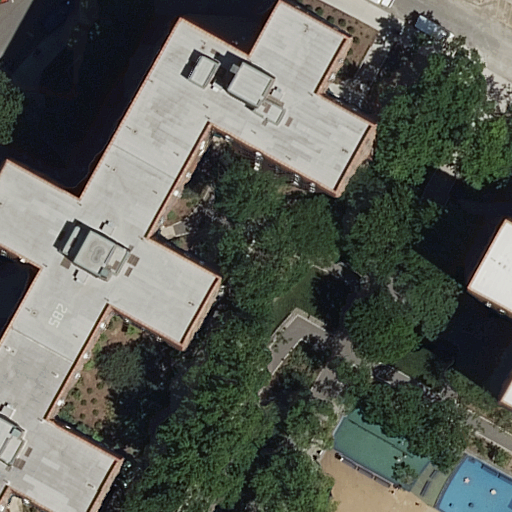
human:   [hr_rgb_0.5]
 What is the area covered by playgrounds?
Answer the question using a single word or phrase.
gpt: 173m2

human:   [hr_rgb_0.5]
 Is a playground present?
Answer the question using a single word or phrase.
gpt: yes

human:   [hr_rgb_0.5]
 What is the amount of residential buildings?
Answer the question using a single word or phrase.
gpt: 2

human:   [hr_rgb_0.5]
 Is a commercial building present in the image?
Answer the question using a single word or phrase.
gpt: no

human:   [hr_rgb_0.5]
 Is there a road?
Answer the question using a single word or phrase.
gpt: yes

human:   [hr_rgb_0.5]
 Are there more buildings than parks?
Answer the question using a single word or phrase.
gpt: yes

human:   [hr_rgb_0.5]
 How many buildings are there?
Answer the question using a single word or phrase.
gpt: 2

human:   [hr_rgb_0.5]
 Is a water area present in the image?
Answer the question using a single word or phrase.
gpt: no

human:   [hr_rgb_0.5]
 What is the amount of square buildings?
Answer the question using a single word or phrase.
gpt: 0

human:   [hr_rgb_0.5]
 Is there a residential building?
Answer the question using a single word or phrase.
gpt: yes

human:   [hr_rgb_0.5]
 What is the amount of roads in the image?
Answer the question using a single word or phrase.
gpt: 2

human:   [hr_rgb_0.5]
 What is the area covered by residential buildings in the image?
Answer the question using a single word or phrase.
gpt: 2153m2

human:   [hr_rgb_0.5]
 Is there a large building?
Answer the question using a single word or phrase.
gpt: yes

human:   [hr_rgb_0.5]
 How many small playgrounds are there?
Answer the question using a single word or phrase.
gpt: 0

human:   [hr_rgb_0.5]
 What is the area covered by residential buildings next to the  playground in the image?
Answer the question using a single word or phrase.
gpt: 2153m2

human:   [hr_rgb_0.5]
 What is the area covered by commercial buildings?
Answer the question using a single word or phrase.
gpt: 0m2

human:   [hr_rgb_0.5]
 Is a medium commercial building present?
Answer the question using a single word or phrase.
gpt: no

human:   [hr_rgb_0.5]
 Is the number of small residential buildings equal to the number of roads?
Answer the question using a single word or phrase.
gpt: no

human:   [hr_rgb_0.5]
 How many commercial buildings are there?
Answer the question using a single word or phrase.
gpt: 0

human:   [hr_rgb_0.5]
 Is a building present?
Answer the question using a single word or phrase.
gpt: yes

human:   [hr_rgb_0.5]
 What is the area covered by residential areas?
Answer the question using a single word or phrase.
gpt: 10614m2

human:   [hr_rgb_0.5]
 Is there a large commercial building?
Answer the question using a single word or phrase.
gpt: no

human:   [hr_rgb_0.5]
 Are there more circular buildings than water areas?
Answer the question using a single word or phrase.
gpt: no

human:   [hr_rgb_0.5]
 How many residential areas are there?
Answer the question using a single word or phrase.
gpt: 1

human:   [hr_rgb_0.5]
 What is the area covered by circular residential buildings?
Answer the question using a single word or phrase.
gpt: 0m2

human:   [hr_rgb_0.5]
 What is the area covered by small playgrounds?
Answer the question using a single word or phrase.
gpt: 0m2

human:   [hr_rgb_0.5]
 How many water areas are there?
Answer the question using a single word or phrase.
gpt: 0

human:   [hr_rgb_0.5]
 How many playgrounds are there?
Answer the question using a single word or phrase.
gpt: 1

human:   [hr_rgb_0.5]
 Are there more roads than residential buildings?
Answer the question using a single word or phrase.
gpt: no

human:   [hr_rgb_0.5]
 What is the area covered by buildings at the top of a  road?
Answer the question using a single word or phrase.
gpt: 0m2

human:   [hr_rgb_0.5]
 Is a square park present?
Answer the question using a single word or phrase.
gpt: no

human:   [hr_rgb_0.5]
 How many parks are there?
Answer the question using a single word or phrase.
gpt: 1

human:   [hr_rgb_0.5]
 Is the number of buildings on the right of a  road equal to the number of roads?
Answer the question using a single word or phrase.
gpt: no

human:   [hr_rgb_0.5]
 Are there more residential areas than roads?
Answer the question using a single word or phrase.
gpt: no

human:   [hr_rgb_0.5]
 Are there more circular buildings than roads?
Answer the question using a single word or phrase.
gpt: no

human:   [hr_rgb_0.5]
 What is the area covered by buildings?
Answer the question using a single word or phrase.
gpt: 2153m2

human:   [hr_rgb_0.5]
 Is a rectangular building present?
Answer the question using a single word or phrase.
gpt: no

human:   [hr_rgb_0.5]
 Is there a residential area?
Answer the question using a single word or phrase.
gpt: yes

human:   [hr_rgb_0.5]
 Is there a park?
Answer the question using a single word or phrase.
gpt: yes

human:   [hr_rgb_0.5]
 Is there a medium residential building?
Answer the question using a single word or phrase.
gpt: no

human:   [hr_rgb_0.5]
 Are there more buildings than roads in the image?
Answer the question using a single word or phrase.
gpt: no

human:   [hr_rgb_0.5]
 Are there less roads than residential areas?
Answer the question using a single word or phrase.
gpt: no

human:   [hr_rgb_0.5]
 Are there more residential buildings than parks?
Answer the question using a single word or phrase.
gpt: yes

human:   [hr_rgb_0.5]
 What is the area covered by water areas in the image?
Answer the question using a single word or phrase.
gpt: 0m2

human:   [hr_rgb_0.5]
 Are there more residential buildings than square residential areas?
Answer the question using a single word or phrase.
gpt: yes

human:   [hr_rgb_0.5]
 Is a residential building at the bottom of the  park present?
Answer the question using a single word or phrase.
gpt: no

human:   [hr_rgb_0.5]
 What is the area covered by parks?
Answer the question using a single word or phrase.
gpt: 243m2

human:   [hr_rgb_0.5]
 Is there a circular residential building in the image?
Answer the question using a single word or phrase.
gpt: no

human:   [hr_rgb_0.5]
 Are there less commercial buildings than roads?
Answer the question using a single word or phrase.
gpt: yes

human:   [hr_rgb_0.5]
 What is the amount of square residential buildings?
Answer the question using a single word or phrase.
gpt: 0

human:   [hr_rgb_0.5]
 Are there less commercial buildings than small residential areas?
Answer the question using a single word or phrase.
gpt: no

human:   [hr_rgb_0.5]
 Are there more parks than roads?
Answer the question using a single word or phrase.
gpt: no

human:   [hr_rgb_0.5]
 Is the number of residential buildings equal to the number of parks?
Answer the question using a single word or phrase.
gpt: no

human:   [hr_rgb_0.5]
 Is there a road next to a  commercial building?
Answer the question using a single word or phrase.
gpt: no

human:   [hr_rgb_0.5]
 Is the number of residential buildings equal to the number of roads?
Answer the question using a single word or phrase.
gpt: yes

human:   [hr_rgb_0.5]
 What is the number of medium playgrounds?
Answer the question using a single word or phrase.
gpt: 1

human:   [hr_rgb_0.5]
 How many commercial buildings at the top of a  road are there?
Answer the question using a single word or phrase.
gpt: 0

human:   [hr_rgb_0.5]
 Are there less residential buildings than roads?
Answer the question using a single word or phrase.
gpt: no

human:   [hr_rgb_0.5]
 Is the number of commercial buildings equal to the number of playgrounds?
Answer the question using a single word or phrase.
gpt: no

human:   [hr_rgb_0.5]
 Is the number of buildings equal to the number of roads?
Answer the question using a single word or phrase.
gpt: yes

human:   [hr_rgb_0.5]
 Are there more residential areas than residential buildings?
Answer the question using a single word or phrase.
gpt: no

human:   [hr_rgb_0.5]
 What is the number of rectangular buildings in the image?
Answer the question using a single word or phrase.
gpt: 0

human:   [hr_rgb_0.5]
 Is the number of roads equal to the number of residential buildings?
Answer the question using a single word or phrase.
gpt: yes

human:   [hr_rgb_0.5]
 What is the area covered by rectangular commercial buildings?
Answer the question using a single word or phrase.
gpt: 0m2